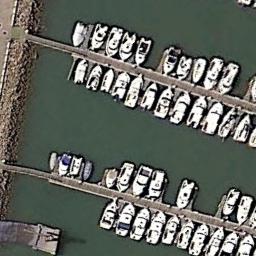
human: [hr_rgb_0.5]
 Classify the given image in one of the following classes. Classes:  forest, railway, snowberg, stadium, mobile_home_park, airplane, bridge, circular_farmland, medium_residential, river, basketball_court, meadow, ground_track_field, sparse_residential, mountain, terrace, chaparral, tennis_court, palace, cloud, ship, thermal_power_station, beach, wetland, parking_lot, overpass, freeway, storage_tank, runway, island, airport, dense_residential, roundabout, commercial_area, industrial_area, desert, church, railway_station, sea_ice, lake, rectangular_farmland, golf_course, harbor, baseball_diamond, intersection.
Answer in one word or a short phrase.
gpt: harbor